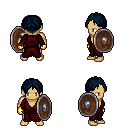
a pixel art fantasy rpg character, male body template, human, tanned skin, red robe, red pants, raven parted hairstyle, gold gloves, shield, four views (front, back, left, right), 2x2 character sprite sheet, small pixel art, hard edges, no anti-aliasing